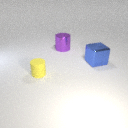
small yellow rubber cylinder to the left of large purple metal cylinder